Field crop: maize
Growth stage: 1
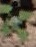
Species: chenopodium